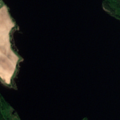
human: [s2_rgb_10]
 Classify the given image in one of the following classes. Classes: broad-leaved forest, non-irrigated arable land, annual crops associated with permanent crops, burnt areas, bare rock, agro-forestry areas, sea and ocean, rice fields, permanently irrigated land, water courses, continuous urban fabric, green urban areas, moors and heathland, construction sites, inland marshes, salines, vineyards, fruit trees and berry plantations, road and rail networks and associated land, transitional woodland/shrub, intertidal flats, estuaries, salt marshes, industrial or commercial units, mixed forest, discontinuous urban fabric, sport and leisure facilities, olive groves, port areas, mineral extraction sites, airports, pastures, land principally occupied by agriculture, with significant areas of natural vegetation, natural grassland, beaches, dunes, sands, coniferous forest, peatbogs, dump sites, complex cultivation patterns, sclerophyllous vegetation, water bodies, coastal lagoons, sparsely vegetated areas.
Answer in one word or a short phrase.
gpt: non-irrigated arable land, mixed forest, water bodies